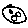
Label: moon